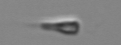
Label: Calciopappus